Interaction volume radius: 5 \u00c5
Interaction volume height: 15 \u00c5
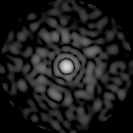
Disorder parameter: 0.8278